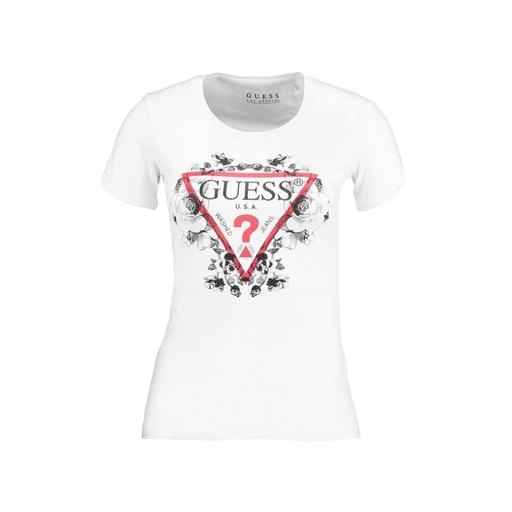
white logo-print t-shirt, white graphic t-shirt, white logo print t-shirt, white background